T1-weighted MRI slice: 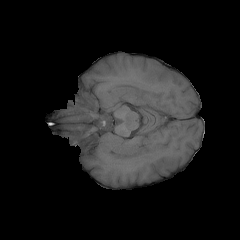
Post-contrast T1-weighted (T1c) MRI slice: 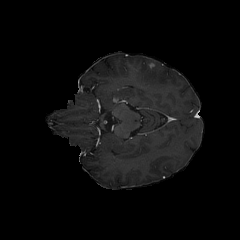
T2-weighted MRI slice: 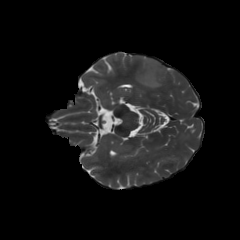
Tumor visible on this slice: yes